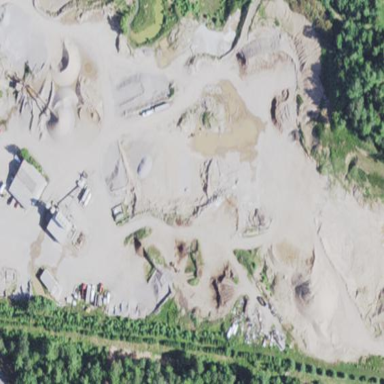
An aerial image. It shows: Quarry area.